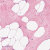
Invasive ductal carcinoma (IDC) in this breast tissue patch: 0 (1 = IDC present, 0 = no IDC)